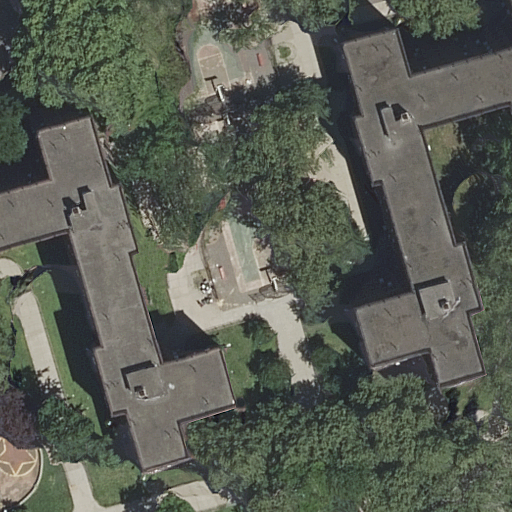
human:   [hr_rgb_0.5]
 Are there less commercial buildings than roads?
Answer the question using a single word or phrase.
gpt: yes

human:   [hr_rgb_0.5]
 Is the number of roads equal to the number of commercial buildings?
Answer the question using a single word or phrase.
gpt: no

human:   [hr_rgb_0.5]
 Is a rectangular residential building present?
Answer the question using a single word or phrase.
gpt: no

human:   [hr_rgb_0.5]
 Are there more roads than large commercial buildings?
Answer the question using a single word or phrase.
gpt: yes

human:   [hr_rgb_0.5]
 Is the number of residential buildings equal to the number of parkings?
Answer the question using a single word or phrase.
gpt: yes

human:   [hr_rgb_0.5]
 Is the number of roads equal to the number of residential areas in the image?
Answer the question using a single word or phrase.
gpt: no

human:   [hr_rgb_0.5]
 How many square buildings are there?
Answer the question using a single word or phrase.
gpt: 0

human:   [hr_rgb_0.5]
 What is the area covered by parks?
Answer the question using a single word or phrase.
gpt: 4689m2

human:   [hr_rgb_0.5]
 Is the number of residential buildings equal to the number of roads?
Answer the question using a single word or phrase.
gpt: no

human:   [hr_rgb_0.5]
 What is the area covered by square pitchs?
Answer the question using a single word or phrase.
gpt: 0m2

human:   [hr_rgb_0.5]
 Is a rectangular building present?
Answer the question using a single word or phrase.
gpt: no

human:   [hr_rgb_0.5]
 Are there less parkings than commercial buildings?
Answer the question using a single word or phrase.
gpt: no

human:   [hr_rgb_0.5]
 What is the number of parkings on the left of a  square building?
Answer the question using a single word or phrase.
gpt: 0

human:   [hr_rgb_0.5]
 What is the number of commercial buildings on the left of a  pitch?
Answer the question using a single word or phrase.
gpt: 0

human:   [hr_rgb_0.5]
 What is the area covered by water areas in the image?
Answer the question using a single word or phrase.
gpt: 0m2

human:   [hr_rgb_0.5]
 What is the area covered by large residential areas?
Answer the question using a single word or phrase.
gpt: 8560m2

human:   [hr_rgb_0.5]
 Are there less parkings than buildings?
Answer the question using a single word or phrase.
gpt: no

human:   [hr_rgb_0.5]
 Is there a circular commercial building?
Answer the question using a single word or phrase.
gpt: no

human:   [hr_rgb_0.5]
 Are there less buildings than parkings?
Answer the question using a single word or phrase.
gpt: no

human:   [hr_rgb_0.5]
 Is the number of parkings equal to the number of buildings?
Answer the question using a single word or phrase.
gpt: yes

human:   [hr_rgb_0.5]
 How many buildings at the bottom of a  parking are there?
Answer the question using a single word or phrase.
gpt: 0

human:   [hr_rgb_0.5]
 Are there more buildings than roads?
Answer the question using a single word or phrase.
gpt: no

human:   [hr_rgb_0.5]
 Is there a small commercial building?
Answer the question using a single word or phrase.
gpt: no

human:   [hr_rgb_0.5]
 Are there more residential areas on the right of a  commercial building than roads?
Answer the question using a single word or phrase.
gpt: no

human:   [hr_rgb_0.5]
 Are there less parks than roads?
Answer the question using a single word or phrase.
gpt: yes

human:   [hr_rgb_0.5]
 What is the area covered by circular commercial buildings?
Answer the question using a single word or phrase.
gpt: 0m2

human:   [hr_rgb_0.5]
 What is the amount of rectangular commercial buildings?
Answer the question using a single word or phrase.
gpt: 0

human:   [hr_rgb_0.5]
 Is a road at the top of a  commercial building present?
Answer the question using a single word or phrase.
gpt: no

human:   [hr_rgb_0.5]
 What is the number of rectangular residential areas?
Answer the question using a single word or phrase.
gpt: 1

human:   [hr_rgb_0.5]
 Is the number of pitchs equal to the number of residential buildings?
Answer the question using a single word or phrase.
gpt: yes

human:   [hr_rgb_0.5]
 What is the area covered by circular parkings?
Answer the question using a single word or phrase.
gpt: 0m2

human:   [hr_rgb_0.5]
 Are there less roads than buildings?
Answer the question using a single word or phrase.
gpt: no

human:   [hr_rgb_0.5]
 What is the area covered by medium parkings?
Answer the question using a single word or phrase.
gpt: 301m2

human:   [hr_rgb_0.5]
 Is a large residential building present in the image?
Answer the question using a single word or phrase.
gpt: yes

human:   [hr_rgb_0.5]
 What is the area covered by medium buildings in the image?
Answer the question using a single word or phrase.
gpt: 356m2

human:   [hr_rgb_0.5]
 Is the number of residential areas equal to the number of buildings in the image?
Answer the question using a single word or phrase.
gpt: no